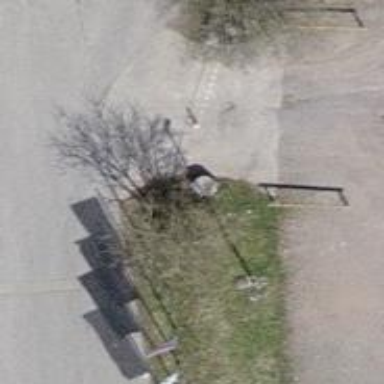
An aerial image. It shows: Bus stop with platform for public transport.